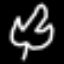
Label: leaf